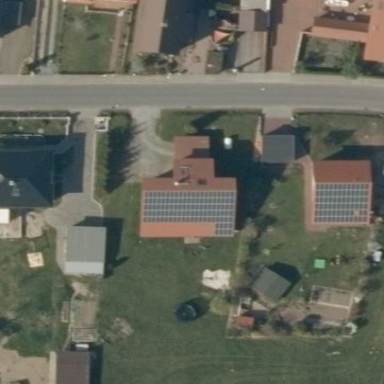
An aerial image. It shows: Building equipped with solar photovoltaic panel for generating electricity. The small installation is solar power generator.